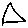
Label: triangle